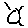
Label: sun